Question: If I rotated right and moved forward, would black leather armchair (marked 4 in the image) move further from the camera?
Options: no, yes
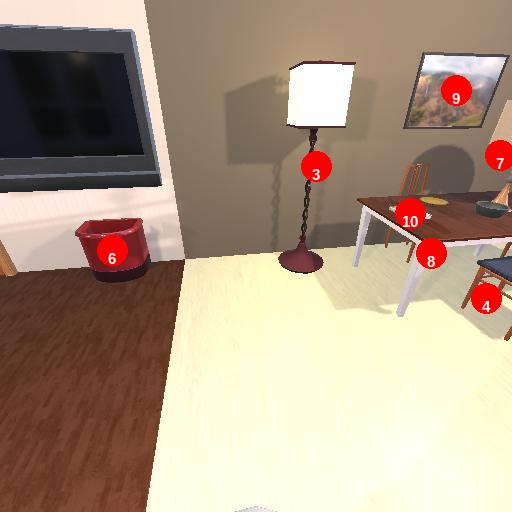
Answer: no